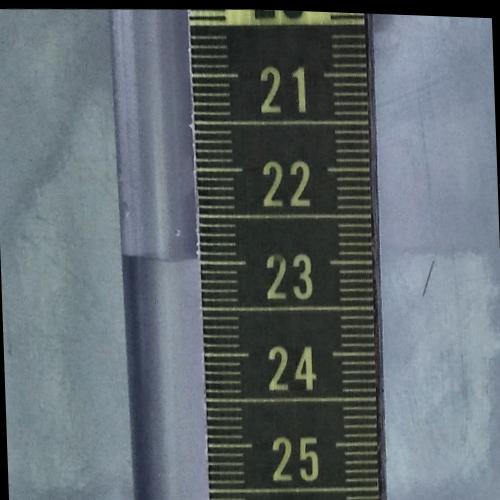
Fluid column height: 23.0 cm